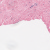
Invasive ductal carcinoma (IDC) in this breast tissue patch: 0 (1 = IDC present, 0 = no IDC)